Question: I want to create effects for ImageButton. For example, it will change color when clicked...How I do it? I want to do this in .xml file. Can you help me! Thank you!
I tried to create the state.xml file as follwing:
'''
<?xml version="1.0" encoding="utf-8"?>
<selector xmlns:android="http://schemas.android.com/apk/res/android">
<item
android:state_pressed="true"
android:state_enabled="true"
android:drawable="@drawable/btn_0" />
<item
android:state_focused="true"
android:state_enabled="true"
android:drawable="@drawable/btn_ac" />
</selector>
'''
However, I can't set background for ImageButton. The error like this:

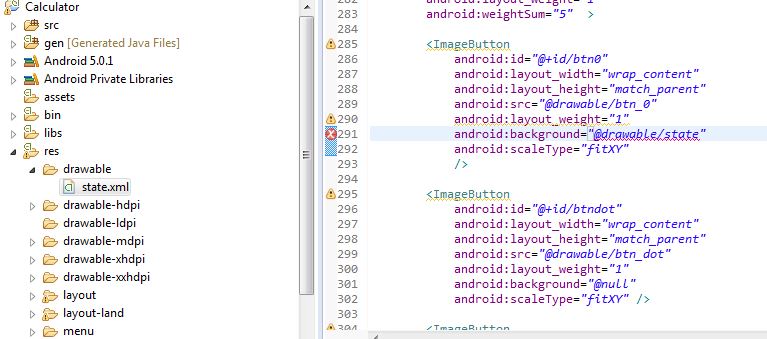
Answer: Create a drawable like below and name it as 'btn_drawable'.
'''
<?xml version="1.0" encoding="utf-8"?>
<selector xmlns:android="http://schemas.android.com/apk/res/android">
<item
android:state_enabled="false"
android:drawable="@drawable/btn_disable" />
<item
android:state_pressed="true"
android:state_enabled="true"
android:drawable="@drawable/btn_click" />
</selector>
'''
This is for an example,Like this you can add the '<item/>' according to your needs and state of the image button.
Then set the drawable as image button background.
'''
<ImageButton
android:layout_width="wrap_content"
android:layout_height="wrap_content"
android:background="@drawable/btn_drawable"/>
'''